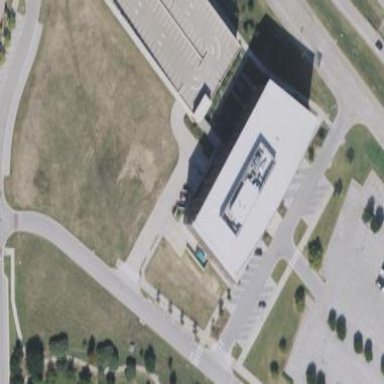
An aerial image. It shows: Office building.